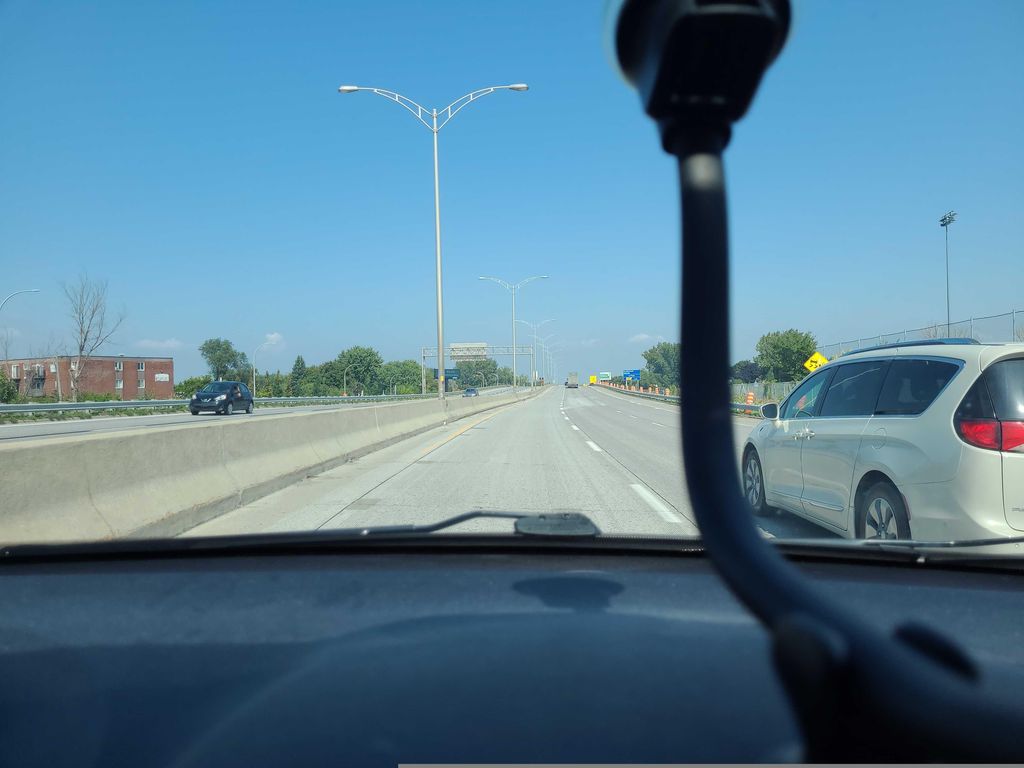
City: montreal